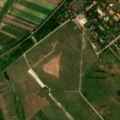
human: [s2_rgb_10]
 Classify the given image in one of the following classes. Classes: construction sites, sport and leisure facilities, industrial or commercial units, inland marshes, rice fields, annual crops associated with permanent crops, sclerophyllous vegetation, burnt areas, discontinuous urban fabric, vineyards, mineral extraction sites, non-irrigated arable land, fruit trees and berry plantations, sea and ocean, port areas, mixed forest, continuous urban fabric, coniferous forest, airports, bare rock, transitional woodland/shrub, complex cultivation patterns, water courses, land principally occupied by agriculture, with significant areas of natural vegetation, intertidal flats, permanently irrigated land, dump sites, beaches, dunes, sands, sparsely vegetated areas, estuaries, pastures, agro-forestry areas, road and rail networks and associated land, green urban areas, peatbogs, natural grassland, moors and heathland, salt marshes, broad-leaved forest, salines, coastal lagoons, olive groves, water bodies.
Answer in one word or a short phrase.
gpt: industrial or commercial units, non-irrigated arable land, pastures, transitional woodland/shrub